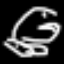
Label: frog